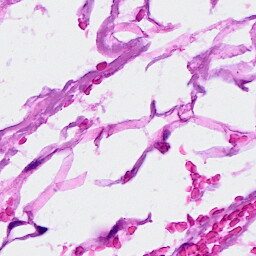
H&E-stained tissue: Breast